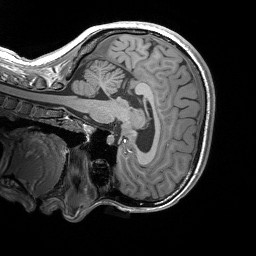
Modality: T1w
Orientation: sagittal
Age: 21